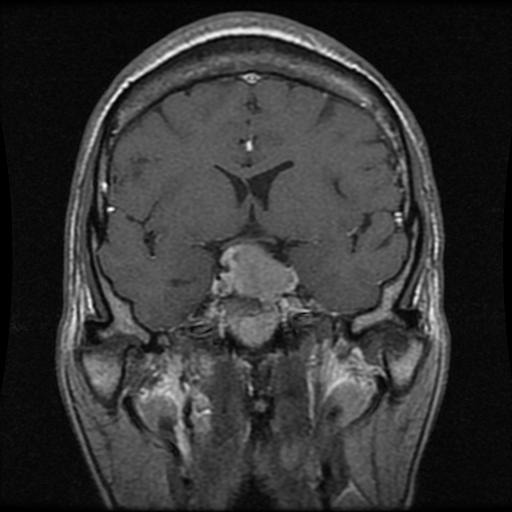
Label: pituitary